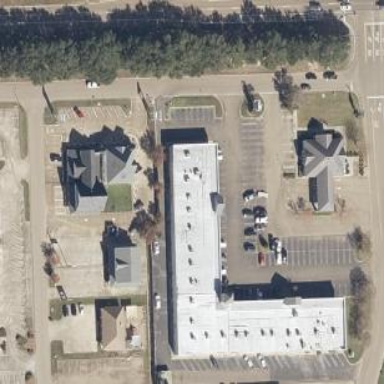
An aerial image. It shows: Commercial building.